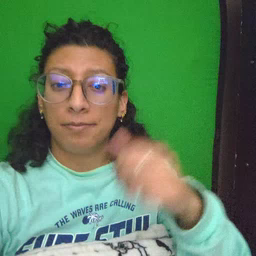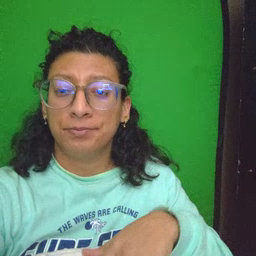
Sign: pretend